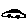
Label: car